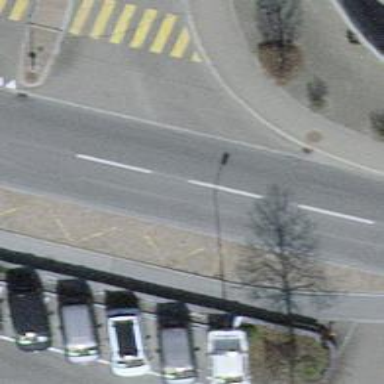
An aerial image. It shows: Public transport stop position.